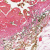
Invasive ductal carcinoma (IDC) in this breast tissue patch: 0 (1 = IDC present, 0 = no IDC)